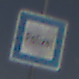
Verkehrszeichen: Polizei
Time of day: Midday
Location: Outdoor (Nature)
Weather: PartlyCloudy
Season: NotSpecified
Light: Natural